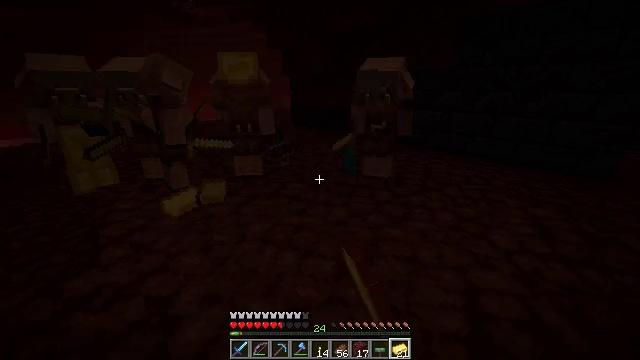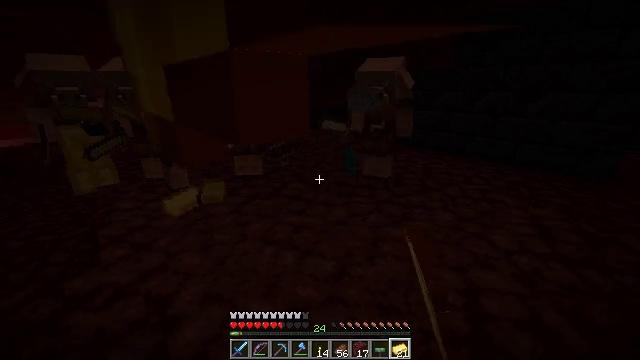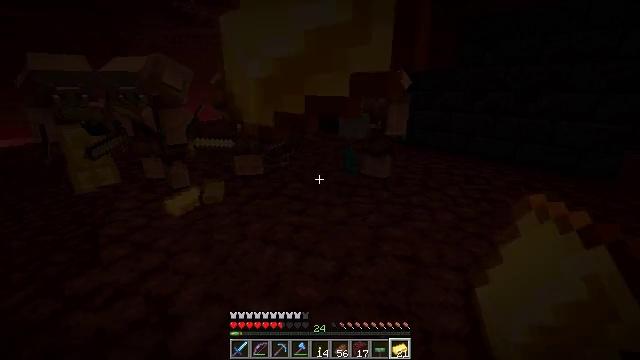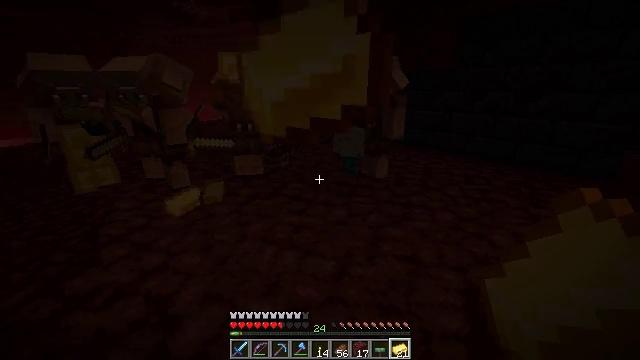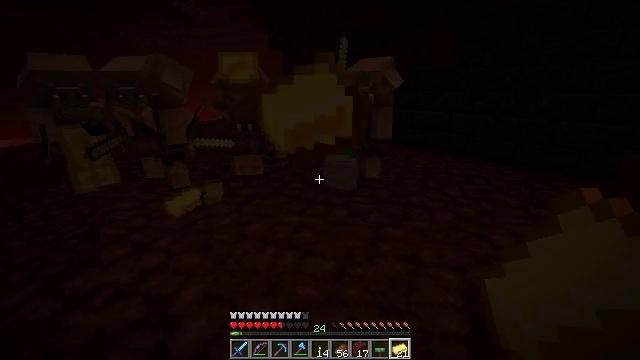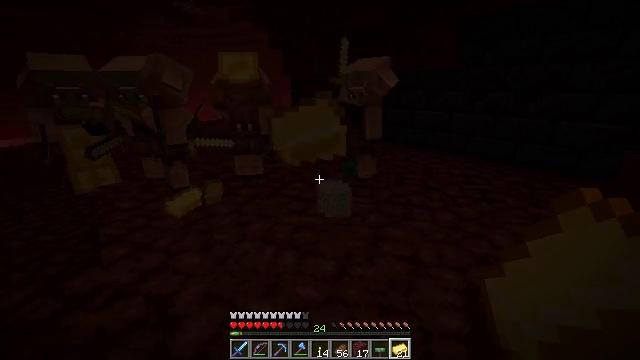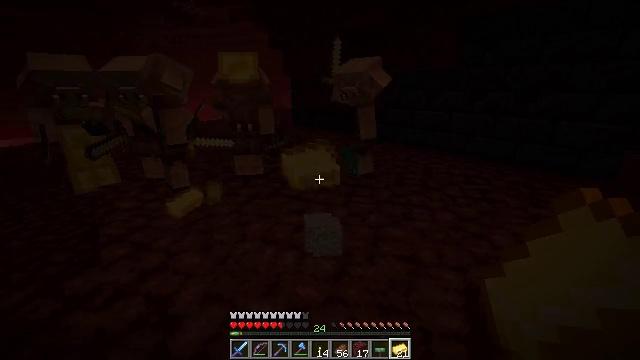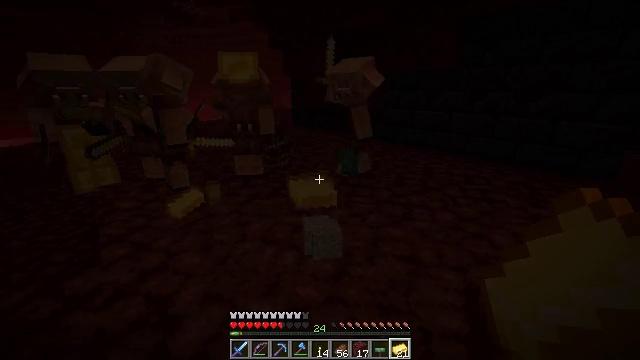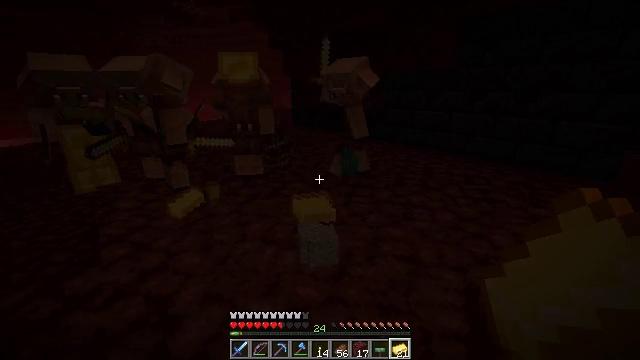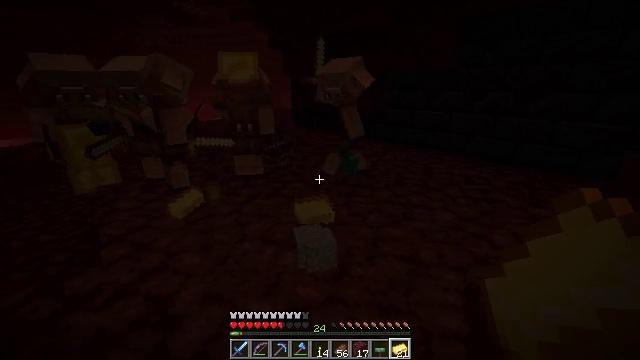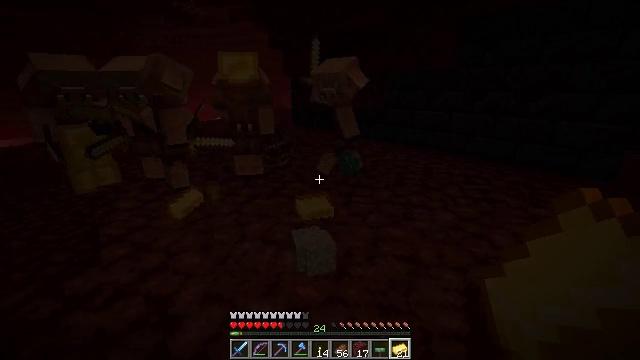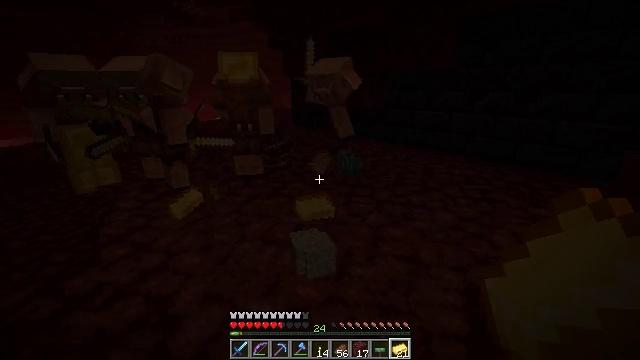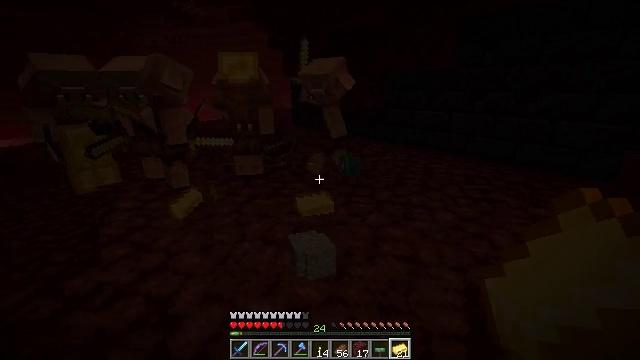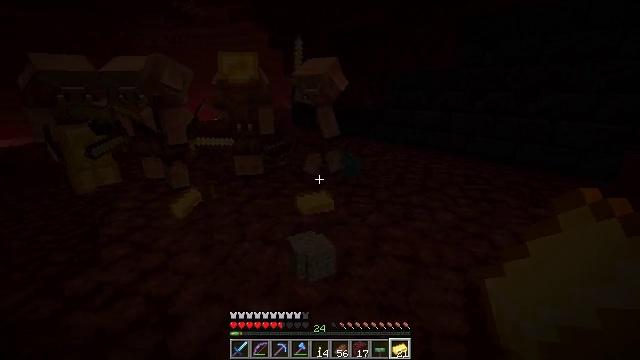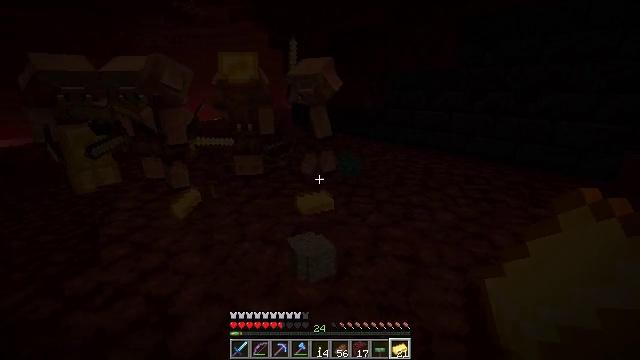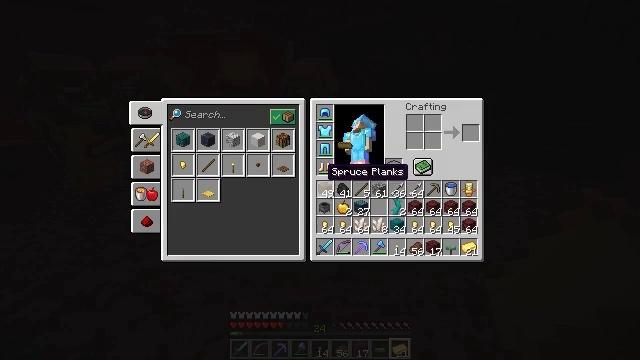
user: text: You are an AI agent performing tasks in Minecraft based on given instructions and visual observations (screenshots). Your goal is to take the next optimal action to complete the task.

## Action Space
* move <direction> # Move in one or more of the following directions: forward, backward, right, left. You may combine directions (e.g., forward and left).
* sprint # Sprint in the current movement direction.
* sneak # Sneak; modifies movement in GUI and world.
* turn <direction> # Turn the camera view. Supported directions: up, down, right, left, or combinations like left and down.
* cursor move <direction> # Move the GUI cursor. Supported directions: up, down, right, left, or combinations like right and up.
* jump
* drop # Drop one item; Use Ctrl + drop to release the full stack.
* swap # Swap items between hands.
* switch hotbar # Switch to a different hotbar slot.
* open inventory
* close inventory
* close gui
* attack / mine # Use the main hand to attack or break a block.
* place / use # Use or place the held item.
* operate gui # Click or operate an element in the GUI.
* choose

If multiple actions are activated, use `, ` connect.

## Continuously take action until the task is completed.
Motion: motion action
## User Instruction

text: Remove twisting vines from the inventory.
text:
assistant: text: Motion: no_op
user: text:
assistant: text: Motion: no_op
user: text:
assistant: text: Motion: no_op
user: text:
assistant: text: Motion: no_op
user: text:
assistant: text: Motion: no_op
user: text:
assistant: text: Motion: no_op
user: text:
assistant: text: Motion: no_op
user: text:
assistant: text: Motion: no_op
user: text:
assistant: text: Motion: no_op
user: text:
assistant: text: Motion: no_op
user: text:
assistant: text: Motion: no_op
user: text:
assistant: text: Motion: no_op
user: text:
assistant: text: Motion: no_op
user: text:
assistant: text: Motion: no_op
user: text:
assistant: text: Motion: open inventory
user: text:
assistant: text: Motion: open inventory
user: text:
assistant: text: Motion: cursor move right
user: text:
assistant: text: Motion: cursor move right and down
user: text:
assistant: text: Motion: cursor move right and down
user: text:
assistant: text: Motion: cursor move down
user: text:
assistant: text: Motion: cursor move left
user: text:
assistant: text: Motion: cursor move up
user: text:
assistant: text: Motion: no_op
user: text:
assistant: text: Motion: no_op
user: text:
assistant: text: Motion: no_op
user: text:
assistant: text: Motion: no_op
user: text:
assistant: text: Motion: turn right and up
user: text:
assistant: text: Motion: move forward, turn right and up
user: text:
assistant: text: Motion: move forward, turn right and up
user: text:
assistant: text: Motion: move forward, turn right